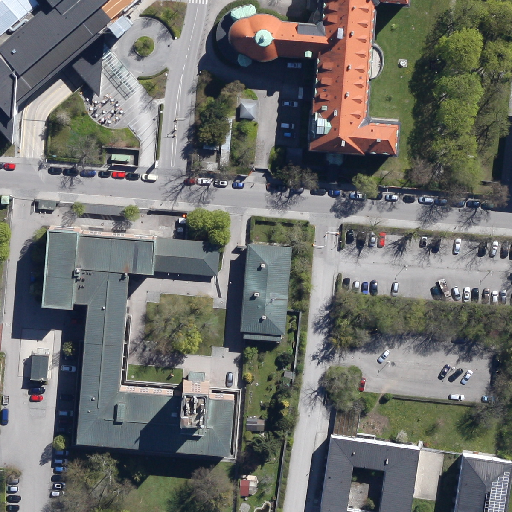
Referring expression: paved road